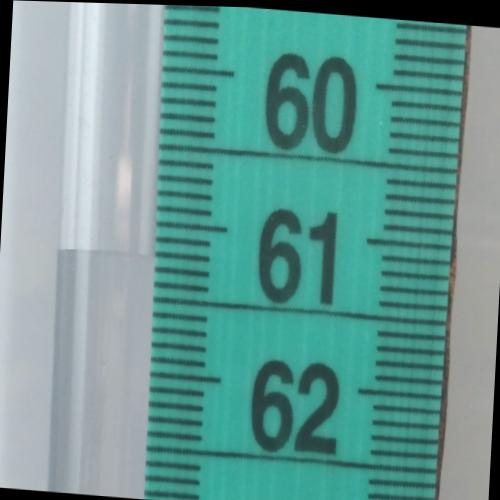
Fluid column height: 61.2 cm